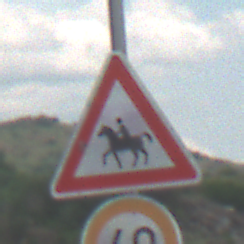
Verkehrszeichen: ReiterRechts
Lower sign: Geschwindigkeit40
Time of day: MorningAfternoon
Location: Outdoor (Nature)
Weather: PartlyCloudy
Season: NotSpecified
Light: Natural